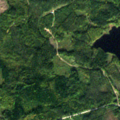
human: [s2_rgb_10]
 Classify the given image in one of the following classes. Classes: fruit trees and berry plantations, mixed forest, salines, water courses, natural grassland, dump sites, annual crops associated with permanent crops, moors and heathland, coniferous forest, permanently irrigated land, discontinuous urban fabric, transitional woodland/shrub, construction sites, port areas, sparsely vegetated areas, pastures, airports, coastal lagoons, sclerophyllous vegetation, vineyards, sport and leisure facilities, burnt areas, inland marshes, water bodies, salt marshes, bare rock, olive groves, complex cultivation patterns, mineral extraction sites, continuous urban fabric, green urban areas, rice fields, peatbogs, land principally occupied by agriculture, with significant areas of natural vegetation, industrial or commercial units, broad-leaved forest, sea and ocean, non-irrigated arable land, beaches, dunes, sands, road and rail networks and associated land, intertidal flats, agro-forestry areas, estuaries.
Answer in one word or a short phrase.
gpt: broad-leaved forest, coniferous forest, mixed forest, transitional woodland/shrub, water bodies